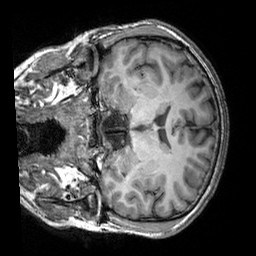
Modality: T1w
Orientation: coronal
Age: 26
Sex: male
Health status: healthy
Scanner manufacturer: siemens
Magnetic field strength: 3 T
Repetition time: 2.3 s
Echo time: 0.00303 s